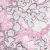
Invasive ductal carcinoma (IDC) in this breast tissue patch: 0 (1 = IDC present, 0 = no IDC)